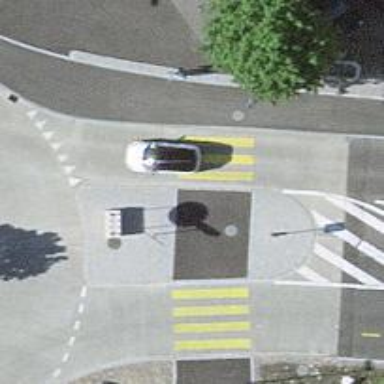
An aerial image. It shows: Uncontrolled zebra crossing with central island. The crossing is marked with zebra stripes.